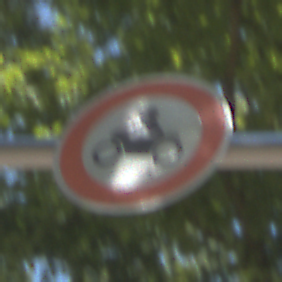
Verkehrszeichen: VerbotKraftraeder
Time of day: Midday
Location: Outdoor (RoadRail)
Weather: Clear
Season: NotSpecified
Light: Natural